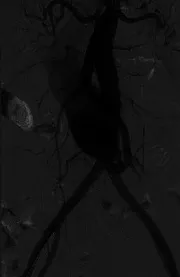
Digital subtraction angiography of endovascular procedure. (A,B) Baseline angiography.
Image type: radiology (mri)